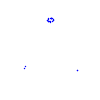
Particle: proton